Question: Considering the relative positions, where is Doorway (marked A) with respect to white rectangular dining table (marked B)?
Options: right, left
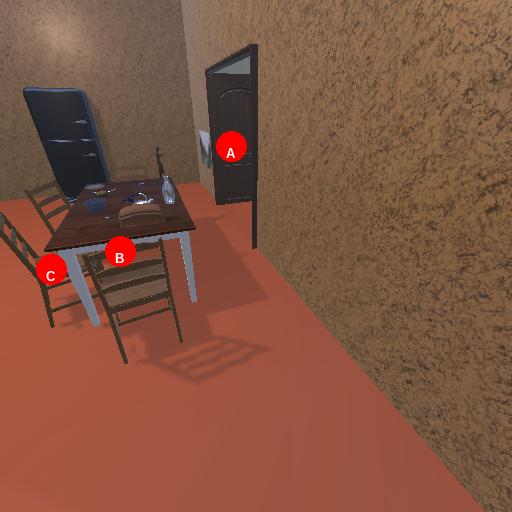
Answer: right